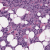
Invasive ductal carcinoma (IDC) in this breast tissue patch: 1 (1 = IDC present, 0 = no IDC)